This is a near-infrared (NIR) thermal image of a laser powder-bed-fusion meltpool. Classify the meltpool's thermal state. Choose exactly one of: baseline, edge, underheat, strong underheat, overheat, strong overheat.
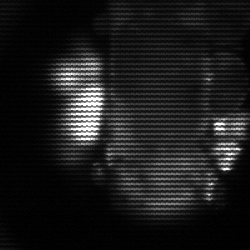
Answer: strong underheat